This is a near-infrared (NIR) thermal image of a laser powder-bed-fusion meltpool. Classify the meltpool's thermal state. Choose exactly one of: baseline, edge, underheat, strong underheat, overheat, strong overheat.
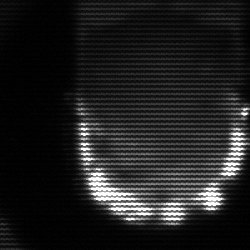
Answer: baseline